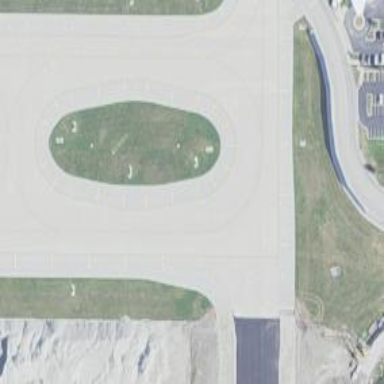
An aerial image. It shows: Image of taxiway at airport.